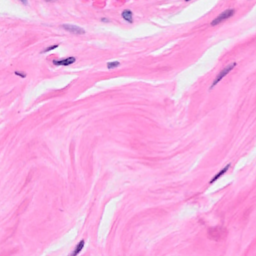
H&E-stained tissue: Breast